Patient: sex M, age 74
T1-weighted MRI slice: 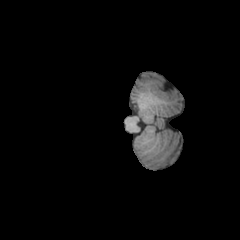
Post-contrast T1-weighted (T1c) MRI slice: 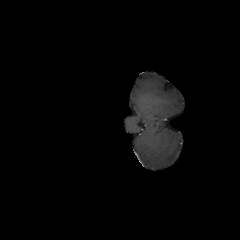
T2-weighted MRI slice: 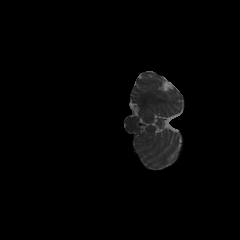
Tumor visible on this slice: no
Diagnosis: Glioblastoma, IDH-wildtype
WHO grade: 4